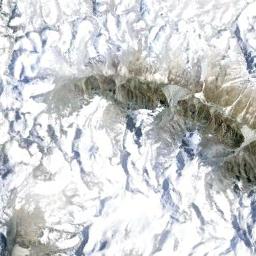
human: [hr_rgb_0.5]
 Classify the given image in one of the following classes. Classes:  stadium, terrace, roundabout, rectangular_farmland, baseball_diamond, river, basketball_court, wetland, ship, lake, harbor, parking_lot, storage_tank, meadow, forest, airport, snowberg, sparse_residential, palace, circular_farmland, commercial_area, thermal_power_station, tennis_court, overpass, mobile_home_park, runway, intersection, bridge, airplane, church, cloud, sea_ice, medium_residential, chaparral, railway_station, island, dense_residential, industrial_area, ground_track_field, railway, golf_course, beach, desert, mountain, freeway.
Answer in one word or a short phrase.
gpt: snowberg